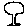
Label: tree